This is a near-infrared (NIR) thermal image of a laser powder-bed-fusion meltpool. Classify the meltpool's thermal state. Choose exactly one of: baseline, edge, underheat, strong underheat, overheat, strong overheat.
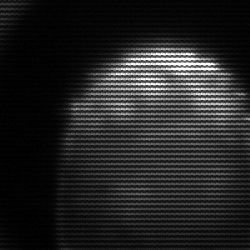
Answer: edge